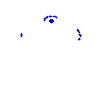
Particle: proton